高三 · 画法几何学
21. 画出 “地球温室效应” 的结构图.
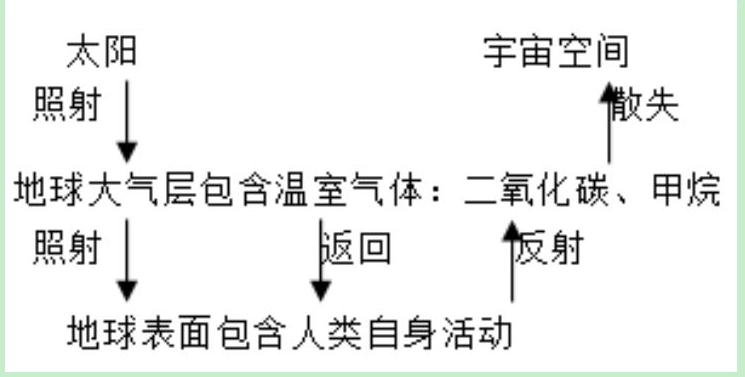
答案: 地球温室效应主要反映了自然界热能的交换和自平衡过程, 其结构图如下:

解析: : 分析: 本题主要考查了绘制结构图, 解决问题的关键是对于包含逻辑先后关系的系统,按照从左到右从上到下的顺序画出各要素的图框, 再用连线或方向箭头适当连接.